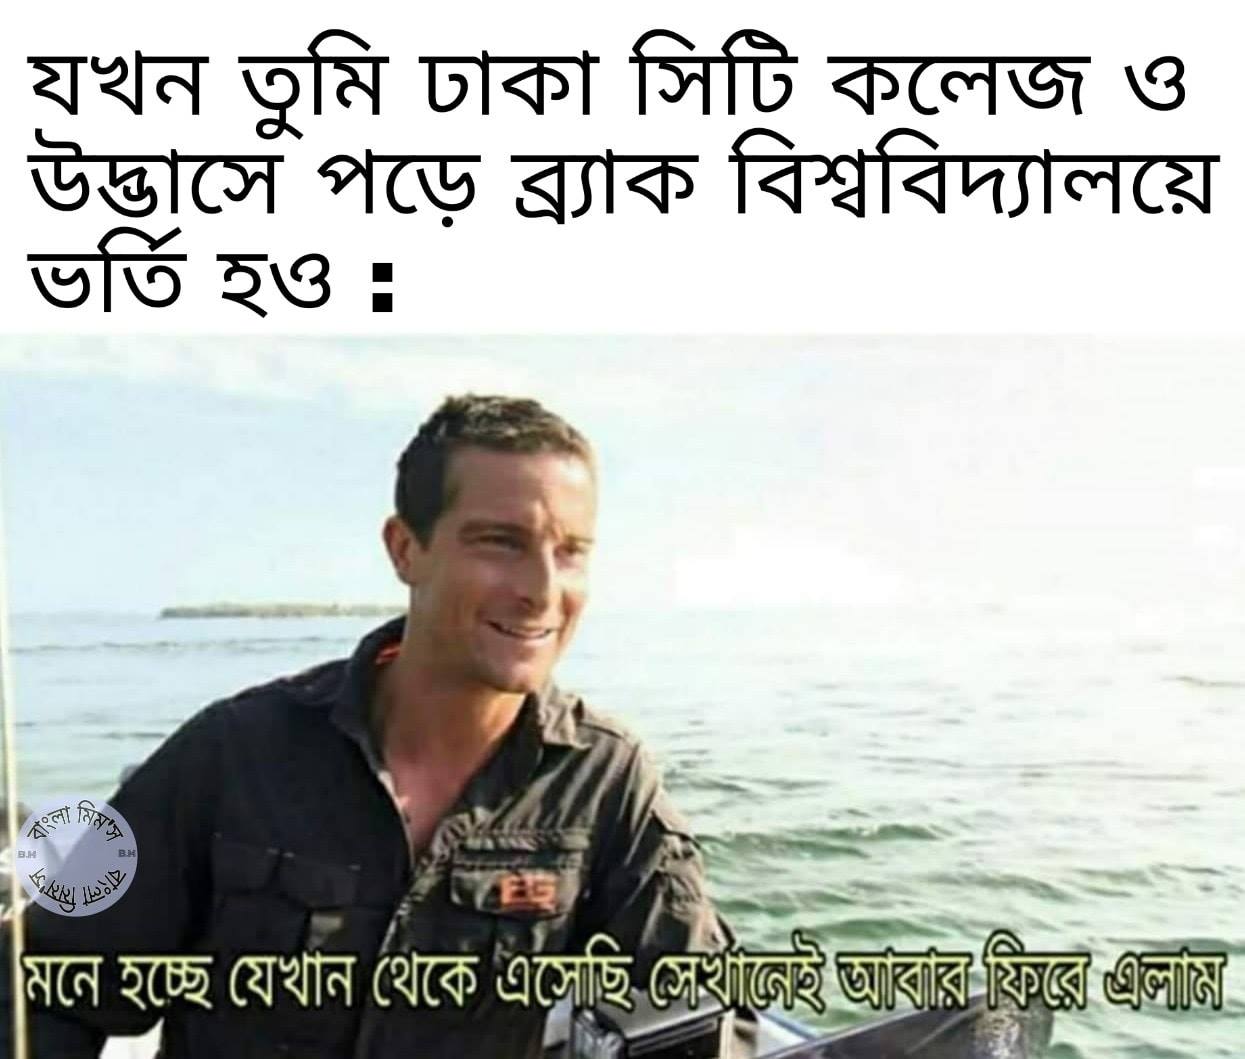
Caption: যখন  তুমি ঢাকা সিটি কলেজ ও উদ্ভাসে পড়ে ব্র্যাক বিশ্ববিদ্যালয়ে ভর্তি হওঃ      মনে হচ্ছে যেখান থেকে এসেছি  সেখানেই আবার ফিরে এলাম
Label: non-hate